Field crop: maize
Growth stage: 2
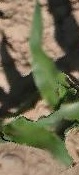
Species: maize